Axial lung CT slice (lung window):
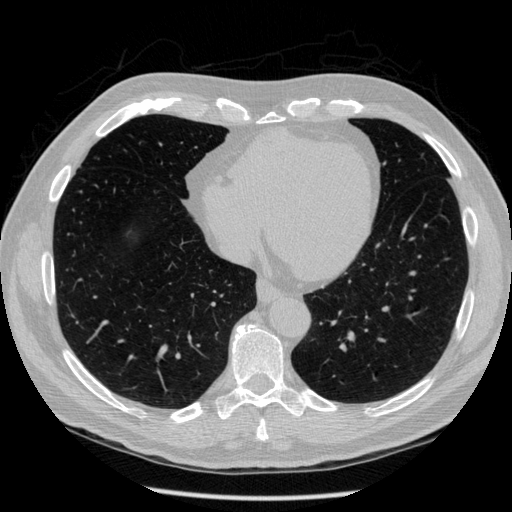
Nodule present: no